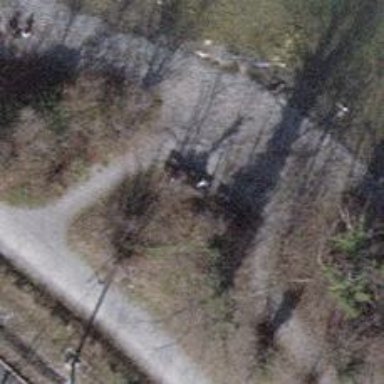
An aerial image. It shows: Bench for seating.